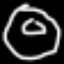
Label: donut